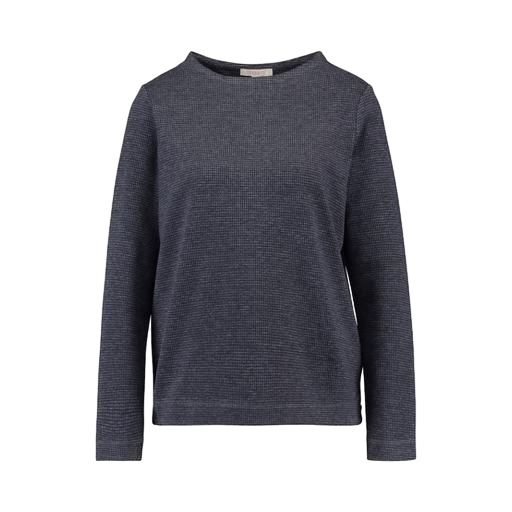
longsleeve t-shirt, long sleeve tee, textured tee, white background